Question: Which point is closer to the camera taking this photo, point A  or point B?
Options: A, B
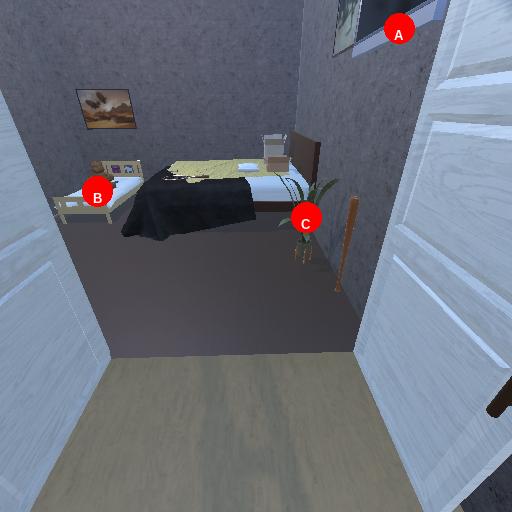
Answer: A